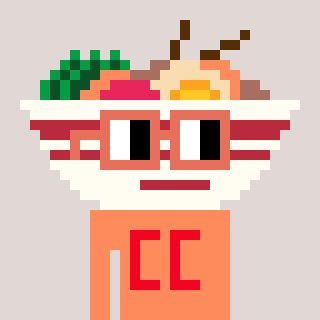
a pixel art character with square orange glasses, a noodles-shaped head and a peachy-colored body on a warm background